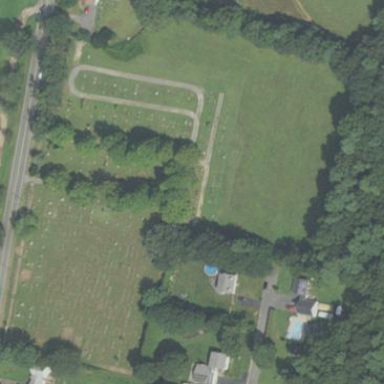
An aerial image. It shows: Cemetery with historic significance.